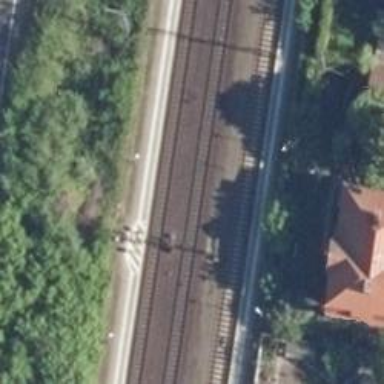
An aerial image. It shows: Railway signal.